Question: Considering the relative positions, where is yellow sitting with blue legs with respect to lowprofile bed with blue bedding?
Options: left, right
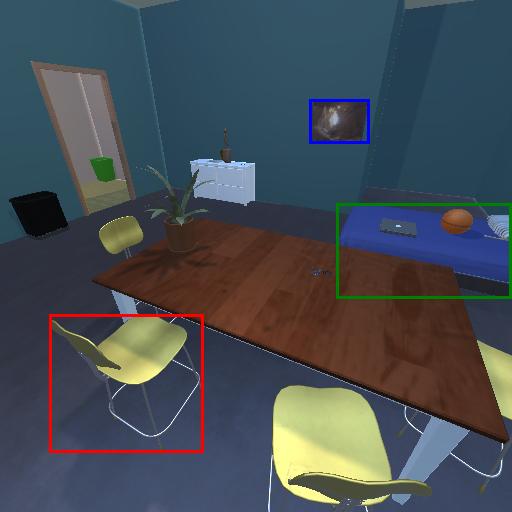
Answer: left